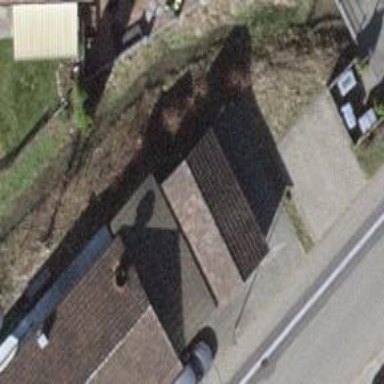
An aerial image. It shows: Detached building.